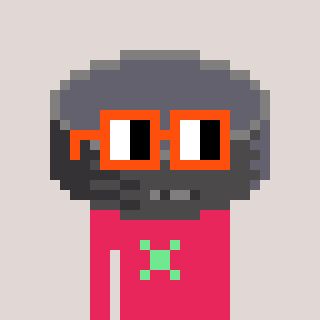
a pixel art character with square orange glasses, a hockey puck-shaped head and a redpinkish-colored body on a warm background